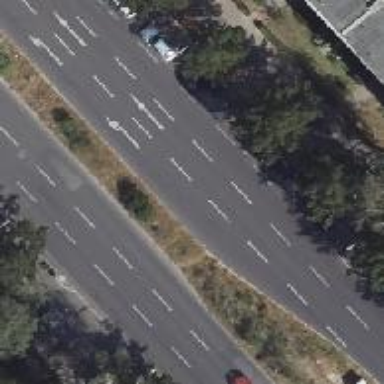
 there is asphalt cycle track and parking lane."